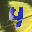
Label: 4